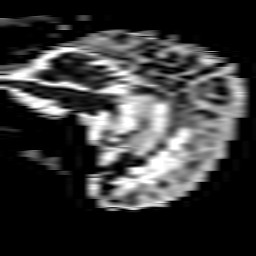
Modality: ADC
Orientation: sagittal
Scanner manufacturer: philips
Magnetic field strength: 3 T
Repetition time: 4.038 s
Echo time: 0.05944 s